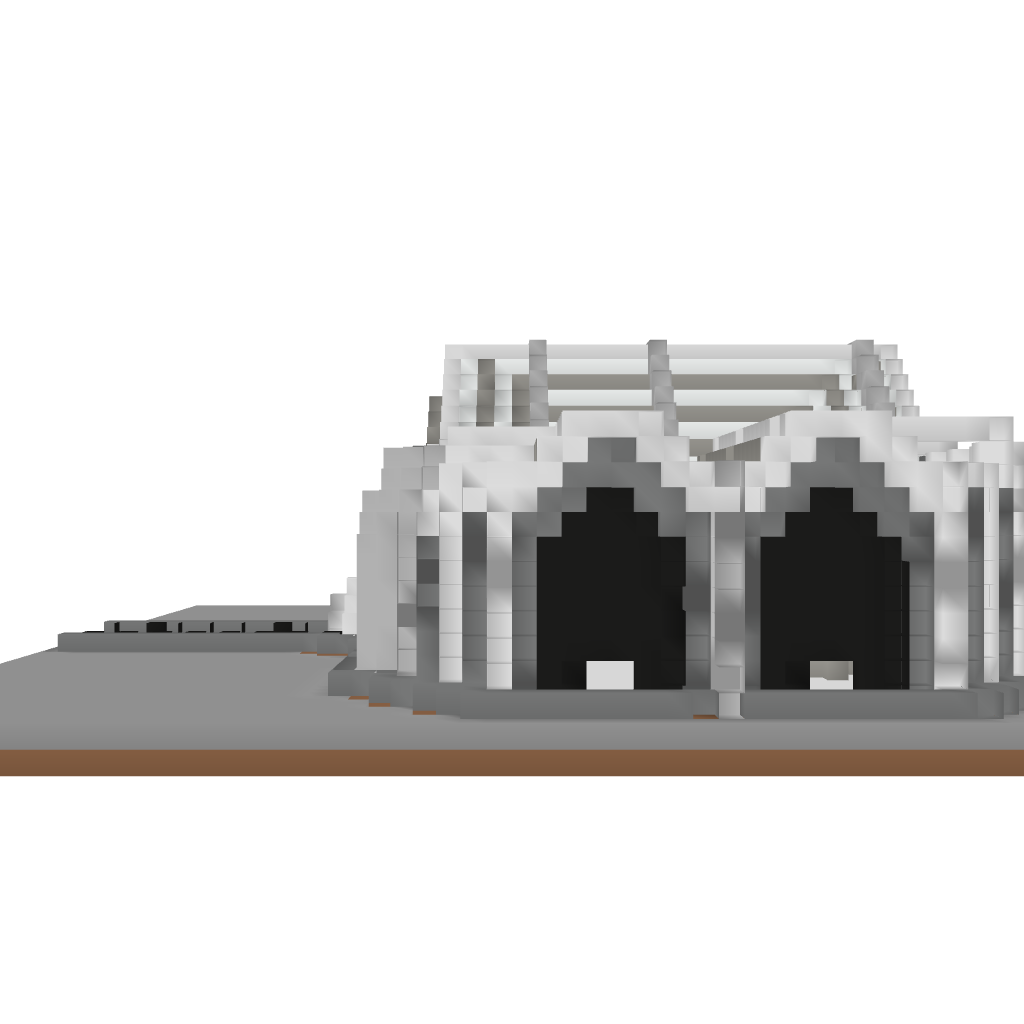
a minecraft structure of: Ellipsis